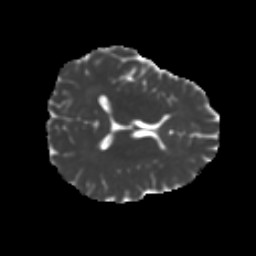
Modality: MD
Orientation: axial
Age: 27
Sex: female
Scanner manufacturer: ge
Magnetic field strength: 3 T
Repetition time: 7.8 s
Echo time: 0.0606 s